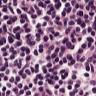
Metastatic tissue present: no